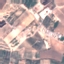
Land use / land cover class: PermanentCrop